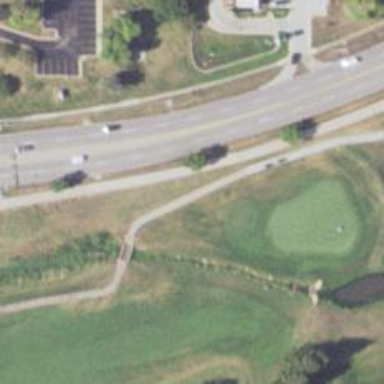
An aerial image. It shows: Service road used as golf cart path.